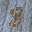
Label: 8